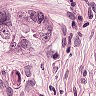
Metastatic tissue present: yes